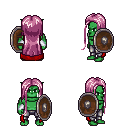
a pixel art fantasy rpg character, male body template, orc, green skin, red cape, metal pants, pink extra-long hairstyle, white cloth bracers, shield, four views (front, back, left, right), 2x2 character sprite sheet, small pixel art, hard edges, no anti-aliasing